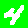
Digit: 4